Interaction volume radius: 5 \u00c5
Interaction volume height: 50 \u00c5
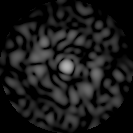
Disorder parameter: 0.857